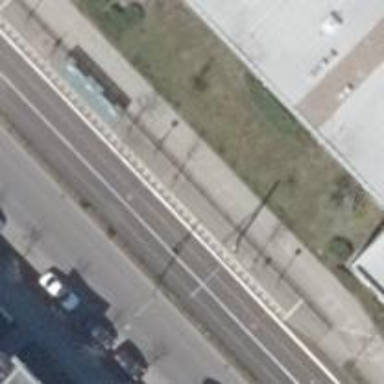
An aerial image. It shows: Tram stop position for public transport.